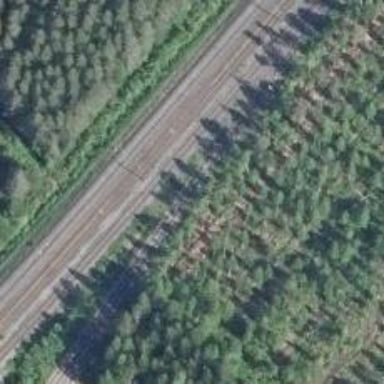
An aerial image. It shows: Railway track with electrified contact lines. This is siding track.